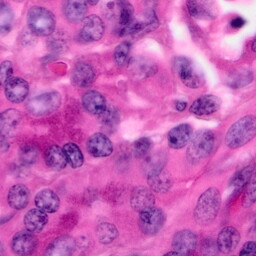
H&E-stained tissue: Pancreatic